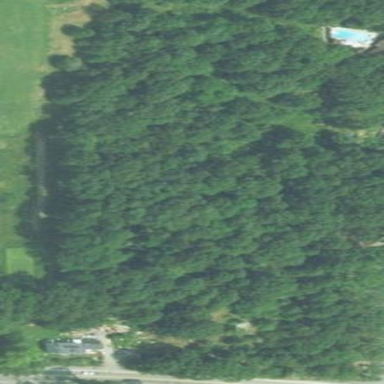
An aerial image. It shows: Mixed woodland area with various types of leaves.